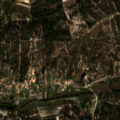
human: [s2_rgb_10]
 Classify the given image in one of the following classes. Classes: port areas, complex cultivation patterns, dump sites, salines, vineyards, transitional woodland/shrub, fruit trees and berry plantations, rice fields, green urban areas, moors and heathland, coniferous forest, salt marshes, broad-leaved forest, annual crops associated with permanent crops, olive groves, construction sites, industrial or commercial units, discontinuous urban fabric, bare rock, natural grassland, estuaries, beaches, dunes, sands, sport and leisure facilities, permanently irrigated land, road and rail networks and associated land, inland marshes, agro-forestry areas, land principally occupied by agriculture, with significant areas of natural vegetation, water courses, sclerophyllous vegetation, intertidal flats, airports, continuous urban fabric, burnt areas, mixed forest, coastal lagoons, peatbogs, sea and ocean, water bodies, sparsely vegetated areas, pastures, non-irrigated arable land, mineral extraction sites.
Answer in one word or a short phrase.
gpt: complex cultivation patterns, land principally occupied by agriculture, with significant areas of natural vegetation, agro-forestry areas, broad-leaved forest